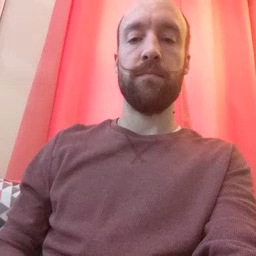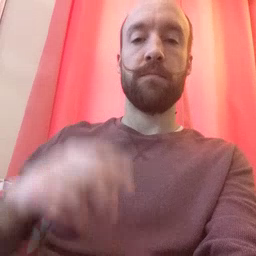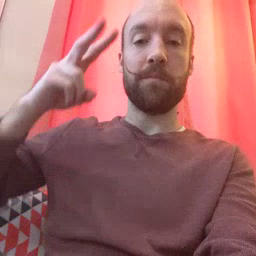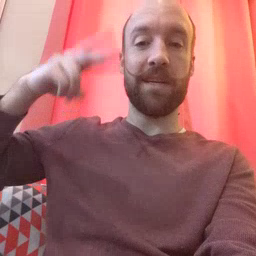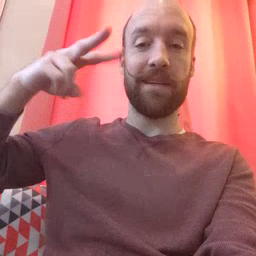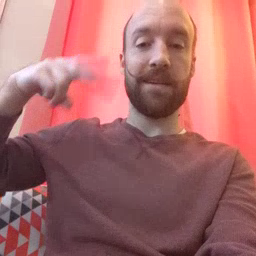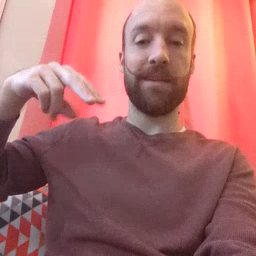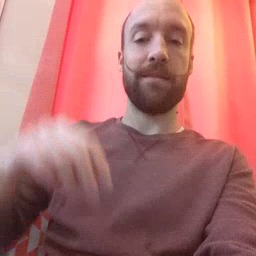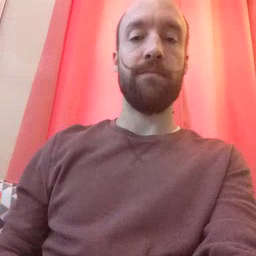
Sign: read